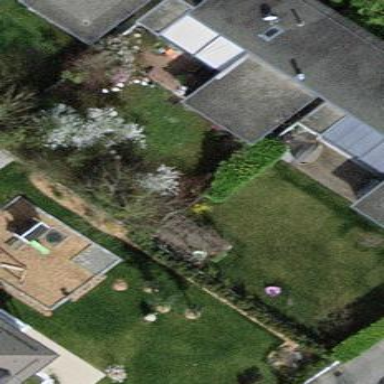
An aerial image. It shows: Garden surrounded by fence.